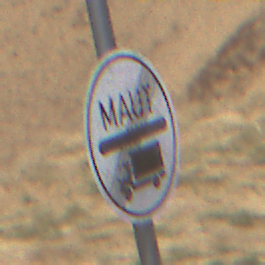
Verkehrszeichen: EndeMautpflicht
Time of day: Midday
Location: Outdoor (Nature)
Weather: Clear
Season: NotSpecified
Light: Natural